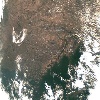
Label: land